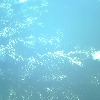
Label: water